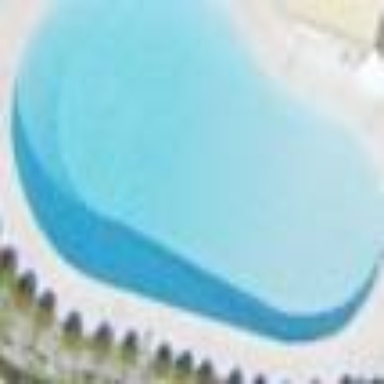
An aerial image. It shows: Swimming pool located in leisure land.